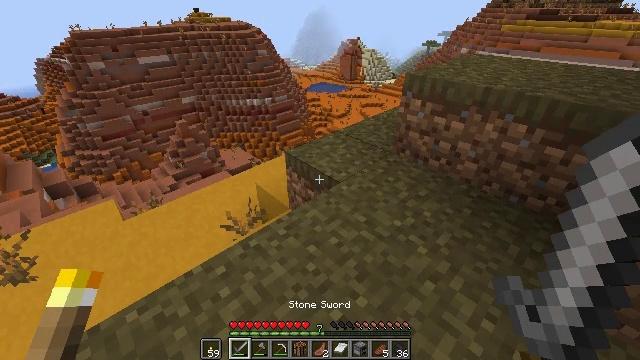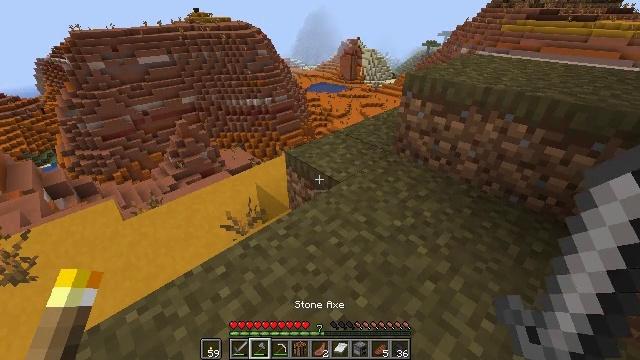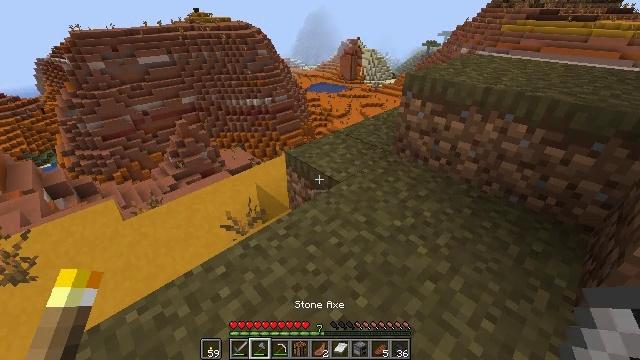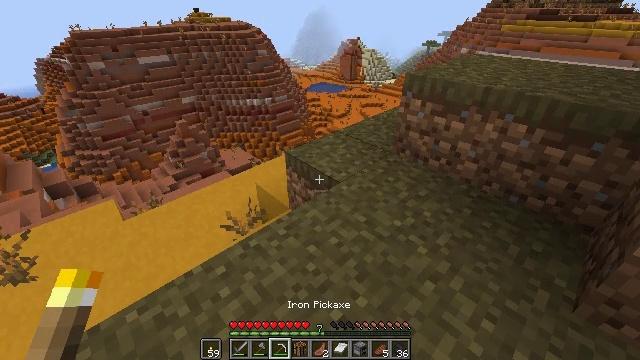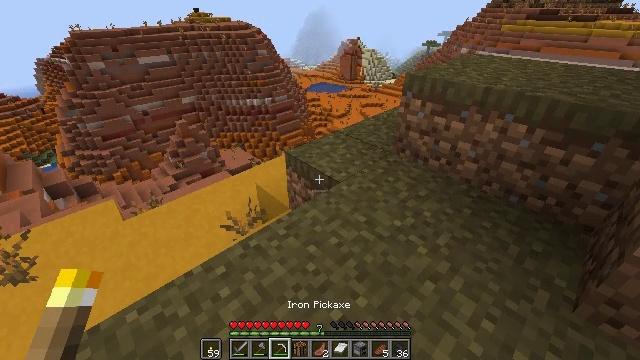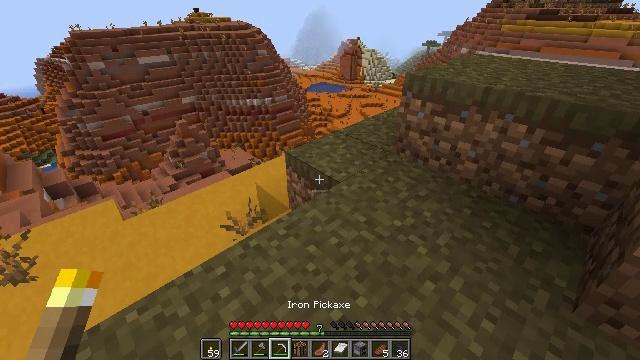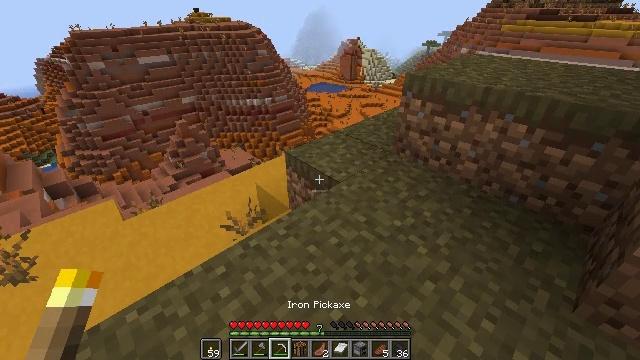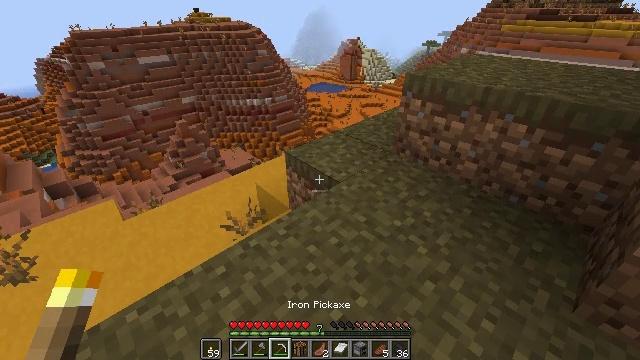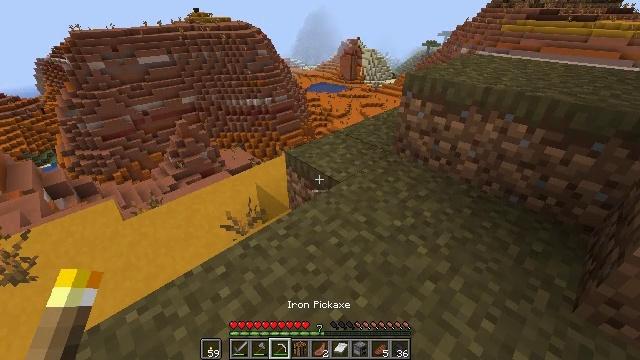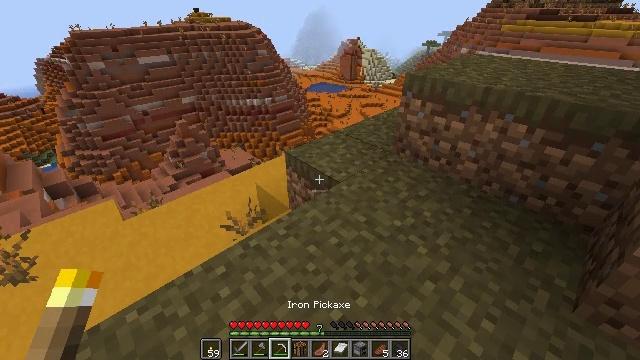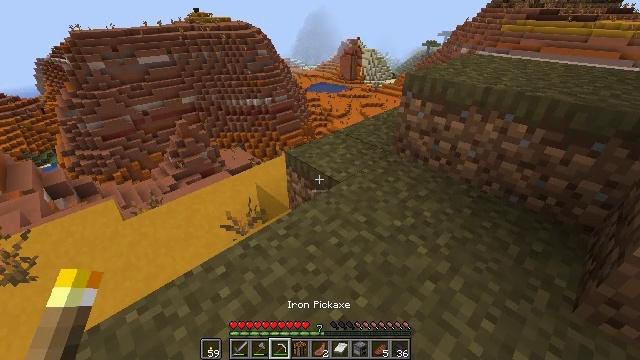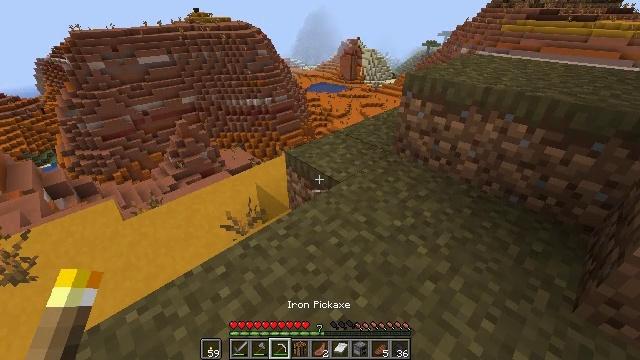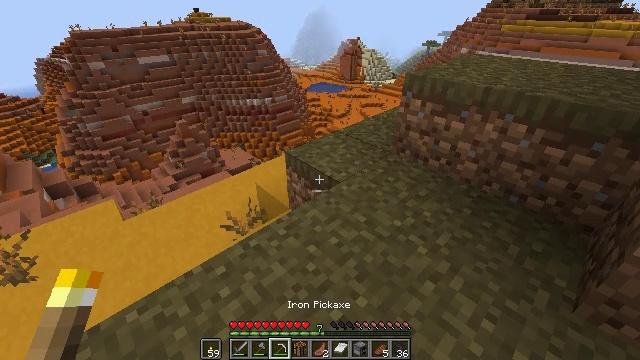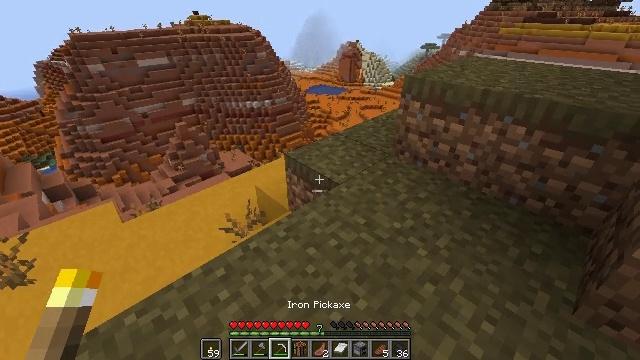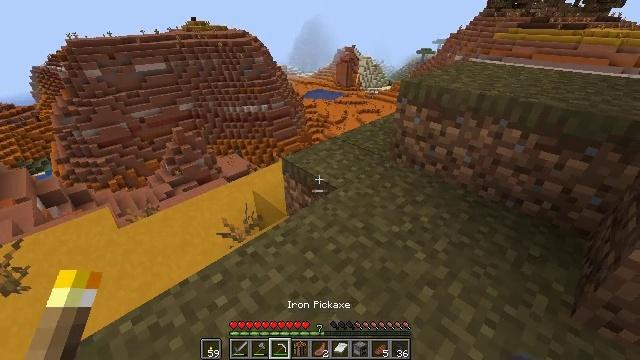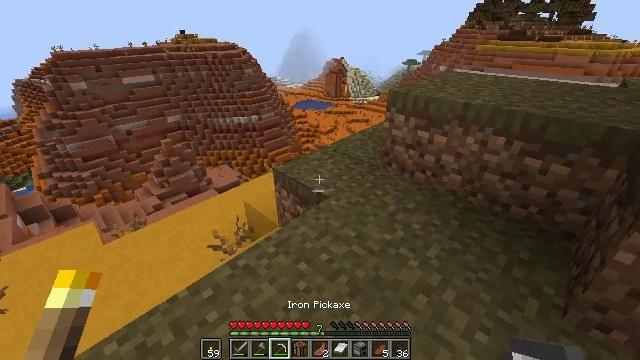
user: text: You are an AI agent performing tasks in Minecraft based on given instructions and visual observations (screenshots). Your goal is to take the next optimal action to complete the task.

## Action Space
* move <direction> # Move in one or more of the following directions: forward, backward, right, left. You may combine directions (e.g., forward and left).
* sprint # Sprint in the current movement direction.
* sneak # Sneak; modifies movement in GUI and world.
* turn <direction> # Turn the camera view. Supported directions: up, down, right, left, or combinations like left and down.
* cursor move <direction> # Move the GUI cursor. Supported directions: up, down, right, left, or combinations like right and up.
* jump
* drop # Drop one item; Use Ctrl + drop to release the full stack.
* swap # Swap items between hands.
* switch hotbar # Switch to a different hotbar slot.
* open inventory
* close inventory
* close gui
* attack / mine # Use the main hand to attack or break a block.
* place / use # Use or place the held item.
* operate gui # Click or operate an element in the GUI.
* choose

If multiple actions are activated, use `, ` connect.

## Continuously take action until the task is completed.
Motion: motion action
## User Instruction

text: Use a pickaxe to mine brown terracotta.
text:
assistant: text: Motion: no_op
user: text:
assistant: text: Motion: no_op
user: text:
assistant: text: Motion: no_op
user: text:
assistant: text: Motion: no_op
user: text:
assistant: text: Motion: no_op
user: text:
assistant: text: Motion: no_op
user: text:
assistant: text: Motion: no_op
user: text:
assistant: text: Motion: no_op
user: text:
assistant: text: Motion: no_op
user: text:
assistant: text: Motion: no_op
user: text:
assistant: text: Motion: no_op
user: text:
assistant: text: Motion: no_op
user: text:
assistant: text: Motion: no_op
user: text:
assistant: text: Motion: no_op
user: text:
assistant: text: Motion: turn right and up
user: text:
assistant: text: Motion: turn right
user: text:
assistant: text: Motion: turn right
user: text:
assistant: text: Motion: move forward, turn right
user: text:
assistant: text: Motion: move forward, turn right and up
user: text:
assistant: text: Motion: move forward, turn right and up
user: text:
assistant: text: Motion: move forward, turn right and up
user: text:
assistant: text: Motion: move forward, turn right
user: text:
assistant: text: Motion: move forward
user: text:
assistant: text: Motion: move forward
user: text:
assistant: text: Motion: move forward
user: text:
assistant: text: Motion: move forward
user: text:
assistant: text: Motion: move forward
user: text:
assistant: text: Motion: move forward
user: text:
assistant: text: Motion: move forward
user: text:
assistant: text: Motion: move forward